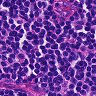
Metastatic tissue present: no